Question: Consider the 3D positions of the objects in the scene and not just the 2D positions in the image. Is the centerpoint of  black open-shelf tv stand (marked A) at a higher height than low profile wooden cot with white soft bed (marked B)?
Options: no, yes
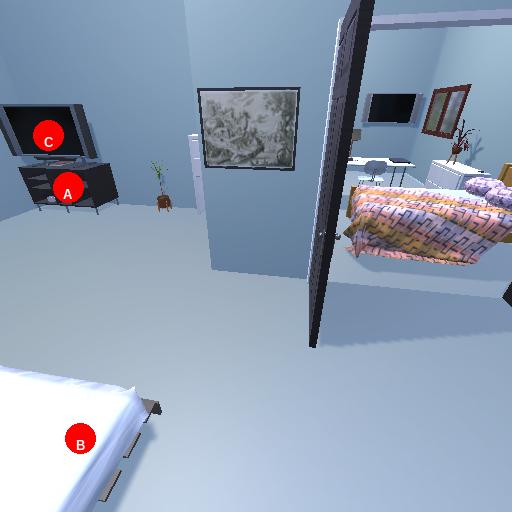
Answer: no